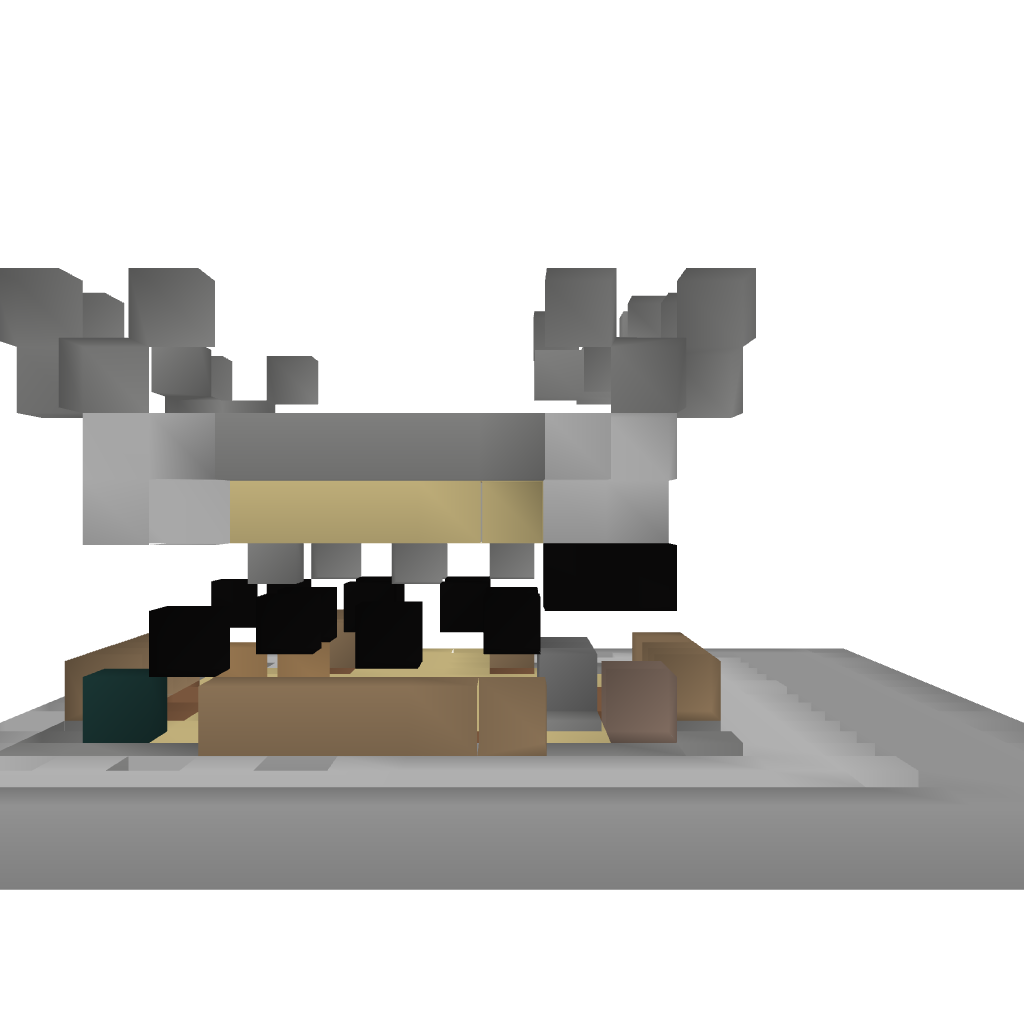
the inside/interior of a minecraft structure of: Furnished Mini Castle